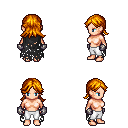
a pixel art fantasy rpg character, female body template, human, light skin, black tattered cape, white pants, dark blonde loose hair, metal gloves, four views (front, back, left, right), 2x2 character sprite sheet, small pixel art, hard edges, no anti-aliasing